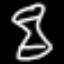
Label: hourglass